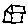
Label: house